【题型】填空题　【知识点】平面几何　【难度】hard
如图，在菱形 \(ABCD\) 中，\(BC = 4\)，\(\angle ABC = 60^\circ\)，以 \(BC\) 为直径的半圆与 \(AB\) 交于点 \(M\)，\(P\) 是半圆上的动点，则 \(\overrightarrow{BM}\cdot\overrightarrow{BD} = \underline{\ \ \ \ \ \ \ \ }\)；\(\overrightarrow{BP}\cdot\overrightarrow{BD}\) 的最大值是 \underline{\ \ \ \ \ \ \ \ }。

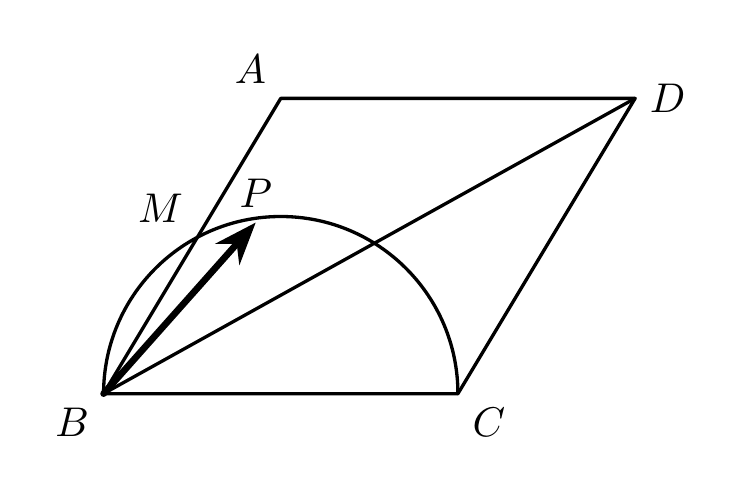
【解答】
\textbf{【答案】} \(\boldsymbol{12}\)；\(\boldsymbol{12 + 8\sqrt{3}}\)

\noindent
\textbf{【解析】}
\textbf{【分析】}
本题考查平面向量的数量积，利用余弦定理解三角形，属于较难题。

取 \(BC\) 的中点 \(O\)，连接 \(OM\)，得 \(\triangle OBM\) 是等边三角形，所以 \(\overrightarrow{BM}\cdot\overrightarrow{BD} = 2 \times 4\sqrt{3} \times \cos30^\circ = 12\)。取 \(CD\) 的中点 \(E\)，连接 \(OE\)，\(\overrightarrow{BP}\cdot\overrightarrow{BD} = (\overrightarrow{OP} - \overrightarrow{OB})\cdot 2\overrightarrow{OE} = 2\overrightarrow{OP}\cdot\overrightarrow{OE} - 2\overrightarrow{OB}\cdot\overrightarrow{OE} \leq 2|\overrightarrow{OP}|\cdot|\overrightarrow{OE}| - 2\overrightarrow{OB}\cdot\overrightarrow{OE}\)，据此可得答案。

\noindent
\textbf{【解答】}
解：如图，取 \(BC\) 的中点 \(O\)，连接 \(OM\)，

因为 \(BC = 4\)，\(\angle ABC = 60^\circ\)，
所以 \(\triangle OBM\) 是等边三角形，
所以 \(BM = 2\)。

在 \(\triangle BCD\) 中，
\[
BD = \sqrt{BC^2 + CD^2 - 2BC\cdot CD\cos120^\circ} = 4\sqrt{3},
\]
所以 \(\overrightarrow{BM}\cdot\overrightarrow{BD} = 2 \times 4\sqrt{3} \times \cos30^\circ = 12\)。

取 \(CD\) 的中点 \(E\)，连接 \(OE\)，交半圆于点 \(N\)，
则 \(|\overrightarrow{OE}| = \frac{1}{2}|\overrightarrow{BD}| = 2\sqrt{3}\)，\(\overrightarrow{BD} = 2\overrightarrow{OE}\)。

又
\[
\begin{aligned}
\overrightarrow{BP}\cdot\overrightarrow{BD} &= (\overrightarrow{OP} - \overrightarrow{OB})\cdot 2\overrightarrow{OE} \\
&= 2\overrightarrow{OP}\cdot\overrightarrow{OE} - 2\overrightarrow{OB}\cdot\overrightarrow{OE} \\
&\leq 2|\overrightarrow{OP}|\cdot|\overrightarrow{OE}| - 2\overrightarrow{OB}\cdot\overrightarrow{OE} \\
&= 2 \times 2 \times 2\sqrt{3} - 2 \times 2 \times 2\sqrt{3} \times \cos150^\circ \\
&= 12 + 8\sqrt{3},
\end{aligned}
\]
当点 \(P\) 与点 \(N\) 重合时，取等号。

故 \(\overrightarrow{BP}\cdot\overrightarrow{BD}\) 的最大值是 \(12 + 8\sqrt{3}\)。

故答案为：\(\boldsymbol{12}\)；\(\boldsymbol{12 + 8\sqrt{3}}\)。
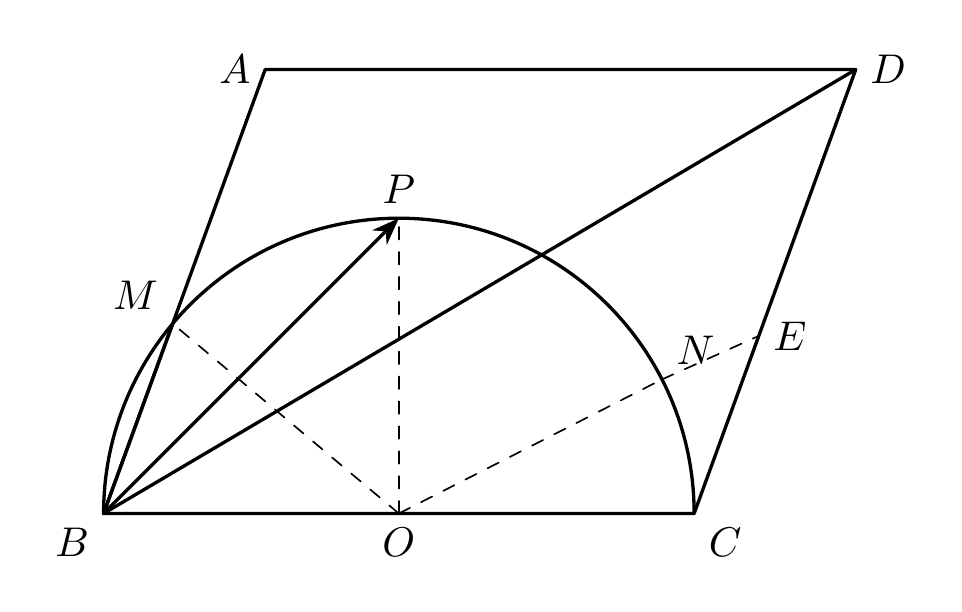